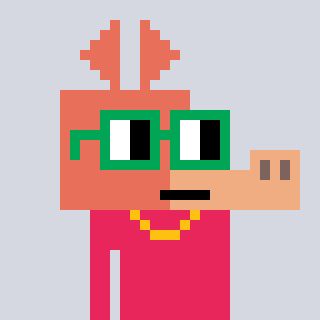
a pixel art character with square green glasses, a aardvark-shaped head and a redpinkish-colored body on a cool background